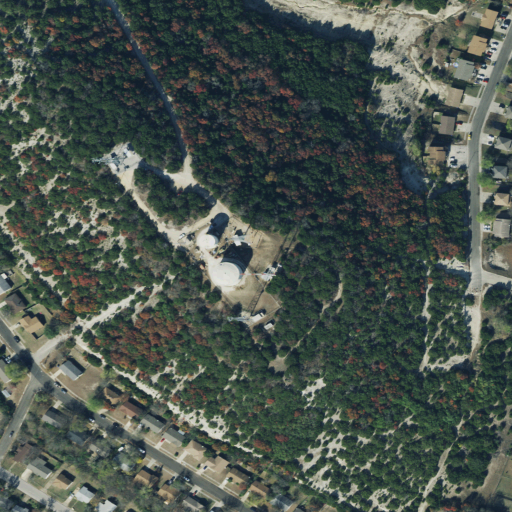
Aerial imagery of mountain in Texas named Hog Mountain containing low intensity development, open development, medium intensity development, evergreen forest, and deciduous forest